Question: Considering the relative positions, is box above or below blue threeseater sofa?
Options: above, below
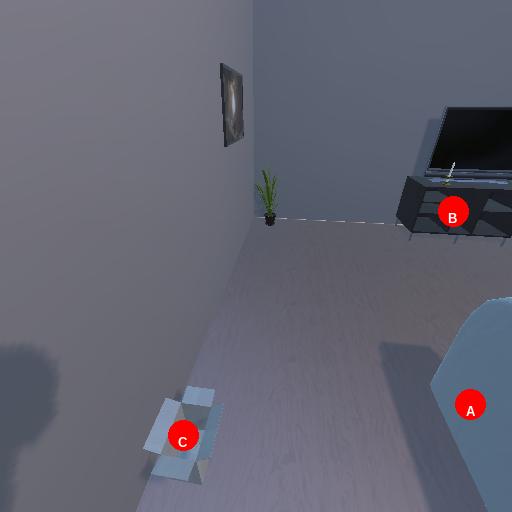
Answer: above